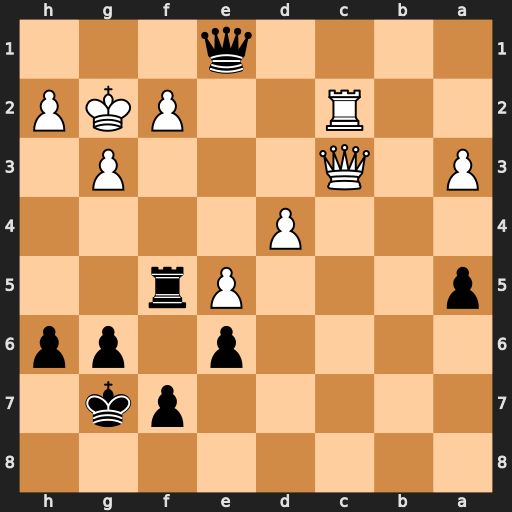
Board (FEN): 8/5pk1/4p1pp/p3Pr2/3P4/P1Q3P1/2R2PKP/4q3
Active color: b
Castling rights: -
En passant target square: -
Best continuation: Rxf2+ Rxf2 Qxc3